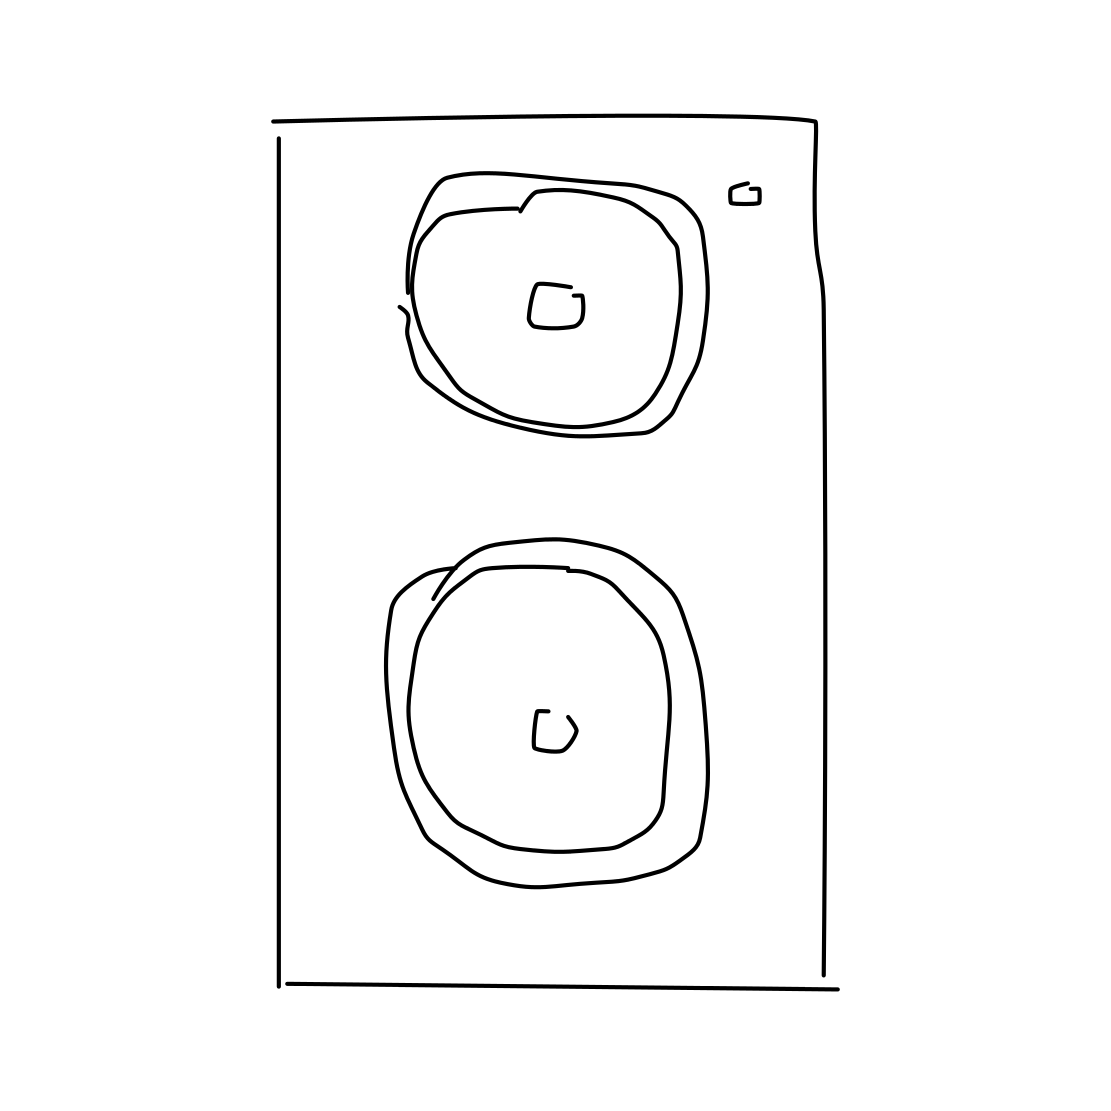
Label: loudspeaker